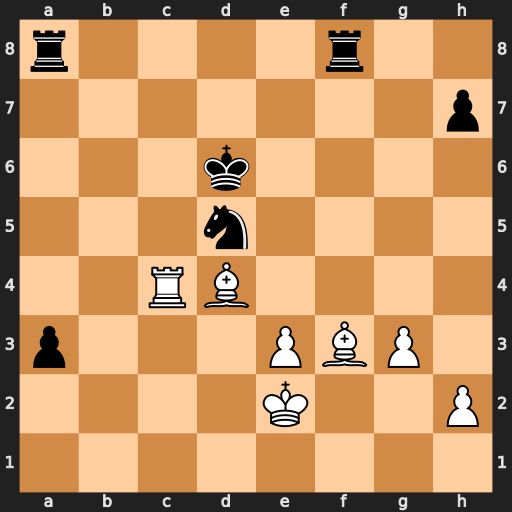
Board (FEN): r4r2/7p/3k4/3n4/2RB4/p3PBP1/4K2P/8
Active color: w
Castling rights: -
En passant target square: -
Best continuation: Bc5+